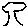
Label: tree